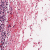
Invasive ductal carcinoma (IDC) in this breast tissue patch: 1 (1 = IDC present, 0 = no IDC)